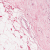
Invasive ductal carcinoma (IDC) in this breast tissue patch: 0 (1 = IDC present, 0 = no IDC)